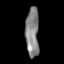
Tissue: lung
Cell type: Endothelial cells
Senescence score: 0.2089
Nuclear area (px): 642
Mean DAPI intensity: 133.575